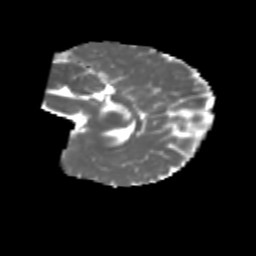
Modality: MD
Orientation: sagittal
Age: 6
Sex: female
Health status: healthy